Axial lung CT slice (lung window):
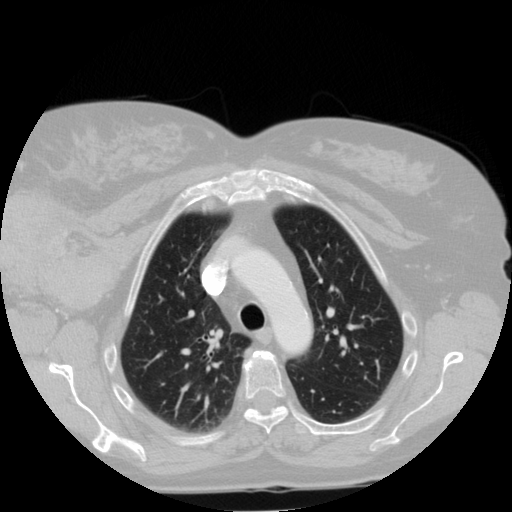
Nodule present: no